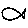
Label: fish